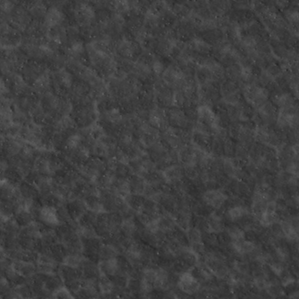
Label: non_frost